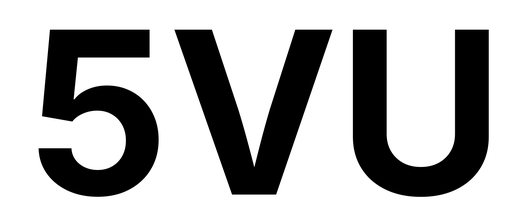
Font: Inter_Bold